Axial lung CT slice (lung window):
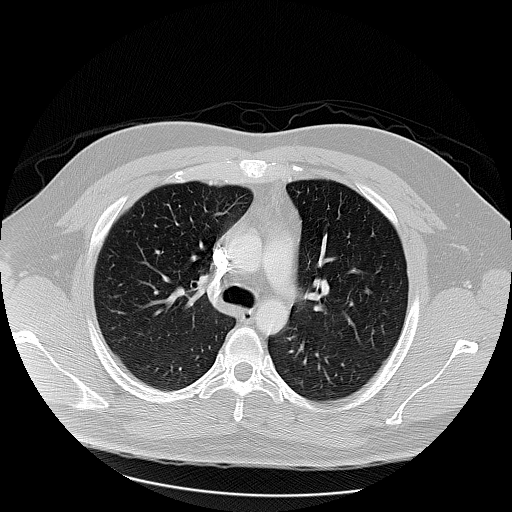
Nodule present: no